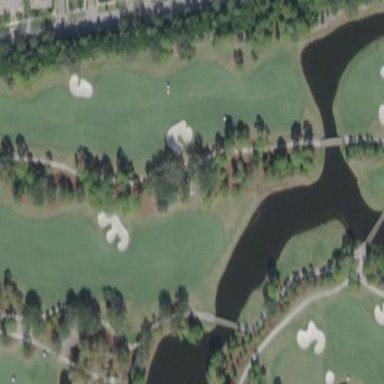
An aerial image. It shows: Water hazard in golf course. The hazard is natural water feature.